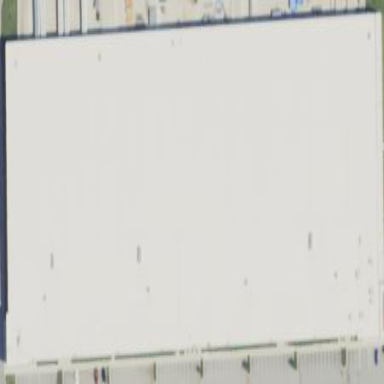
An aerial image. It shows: Warehouse.